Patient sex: M
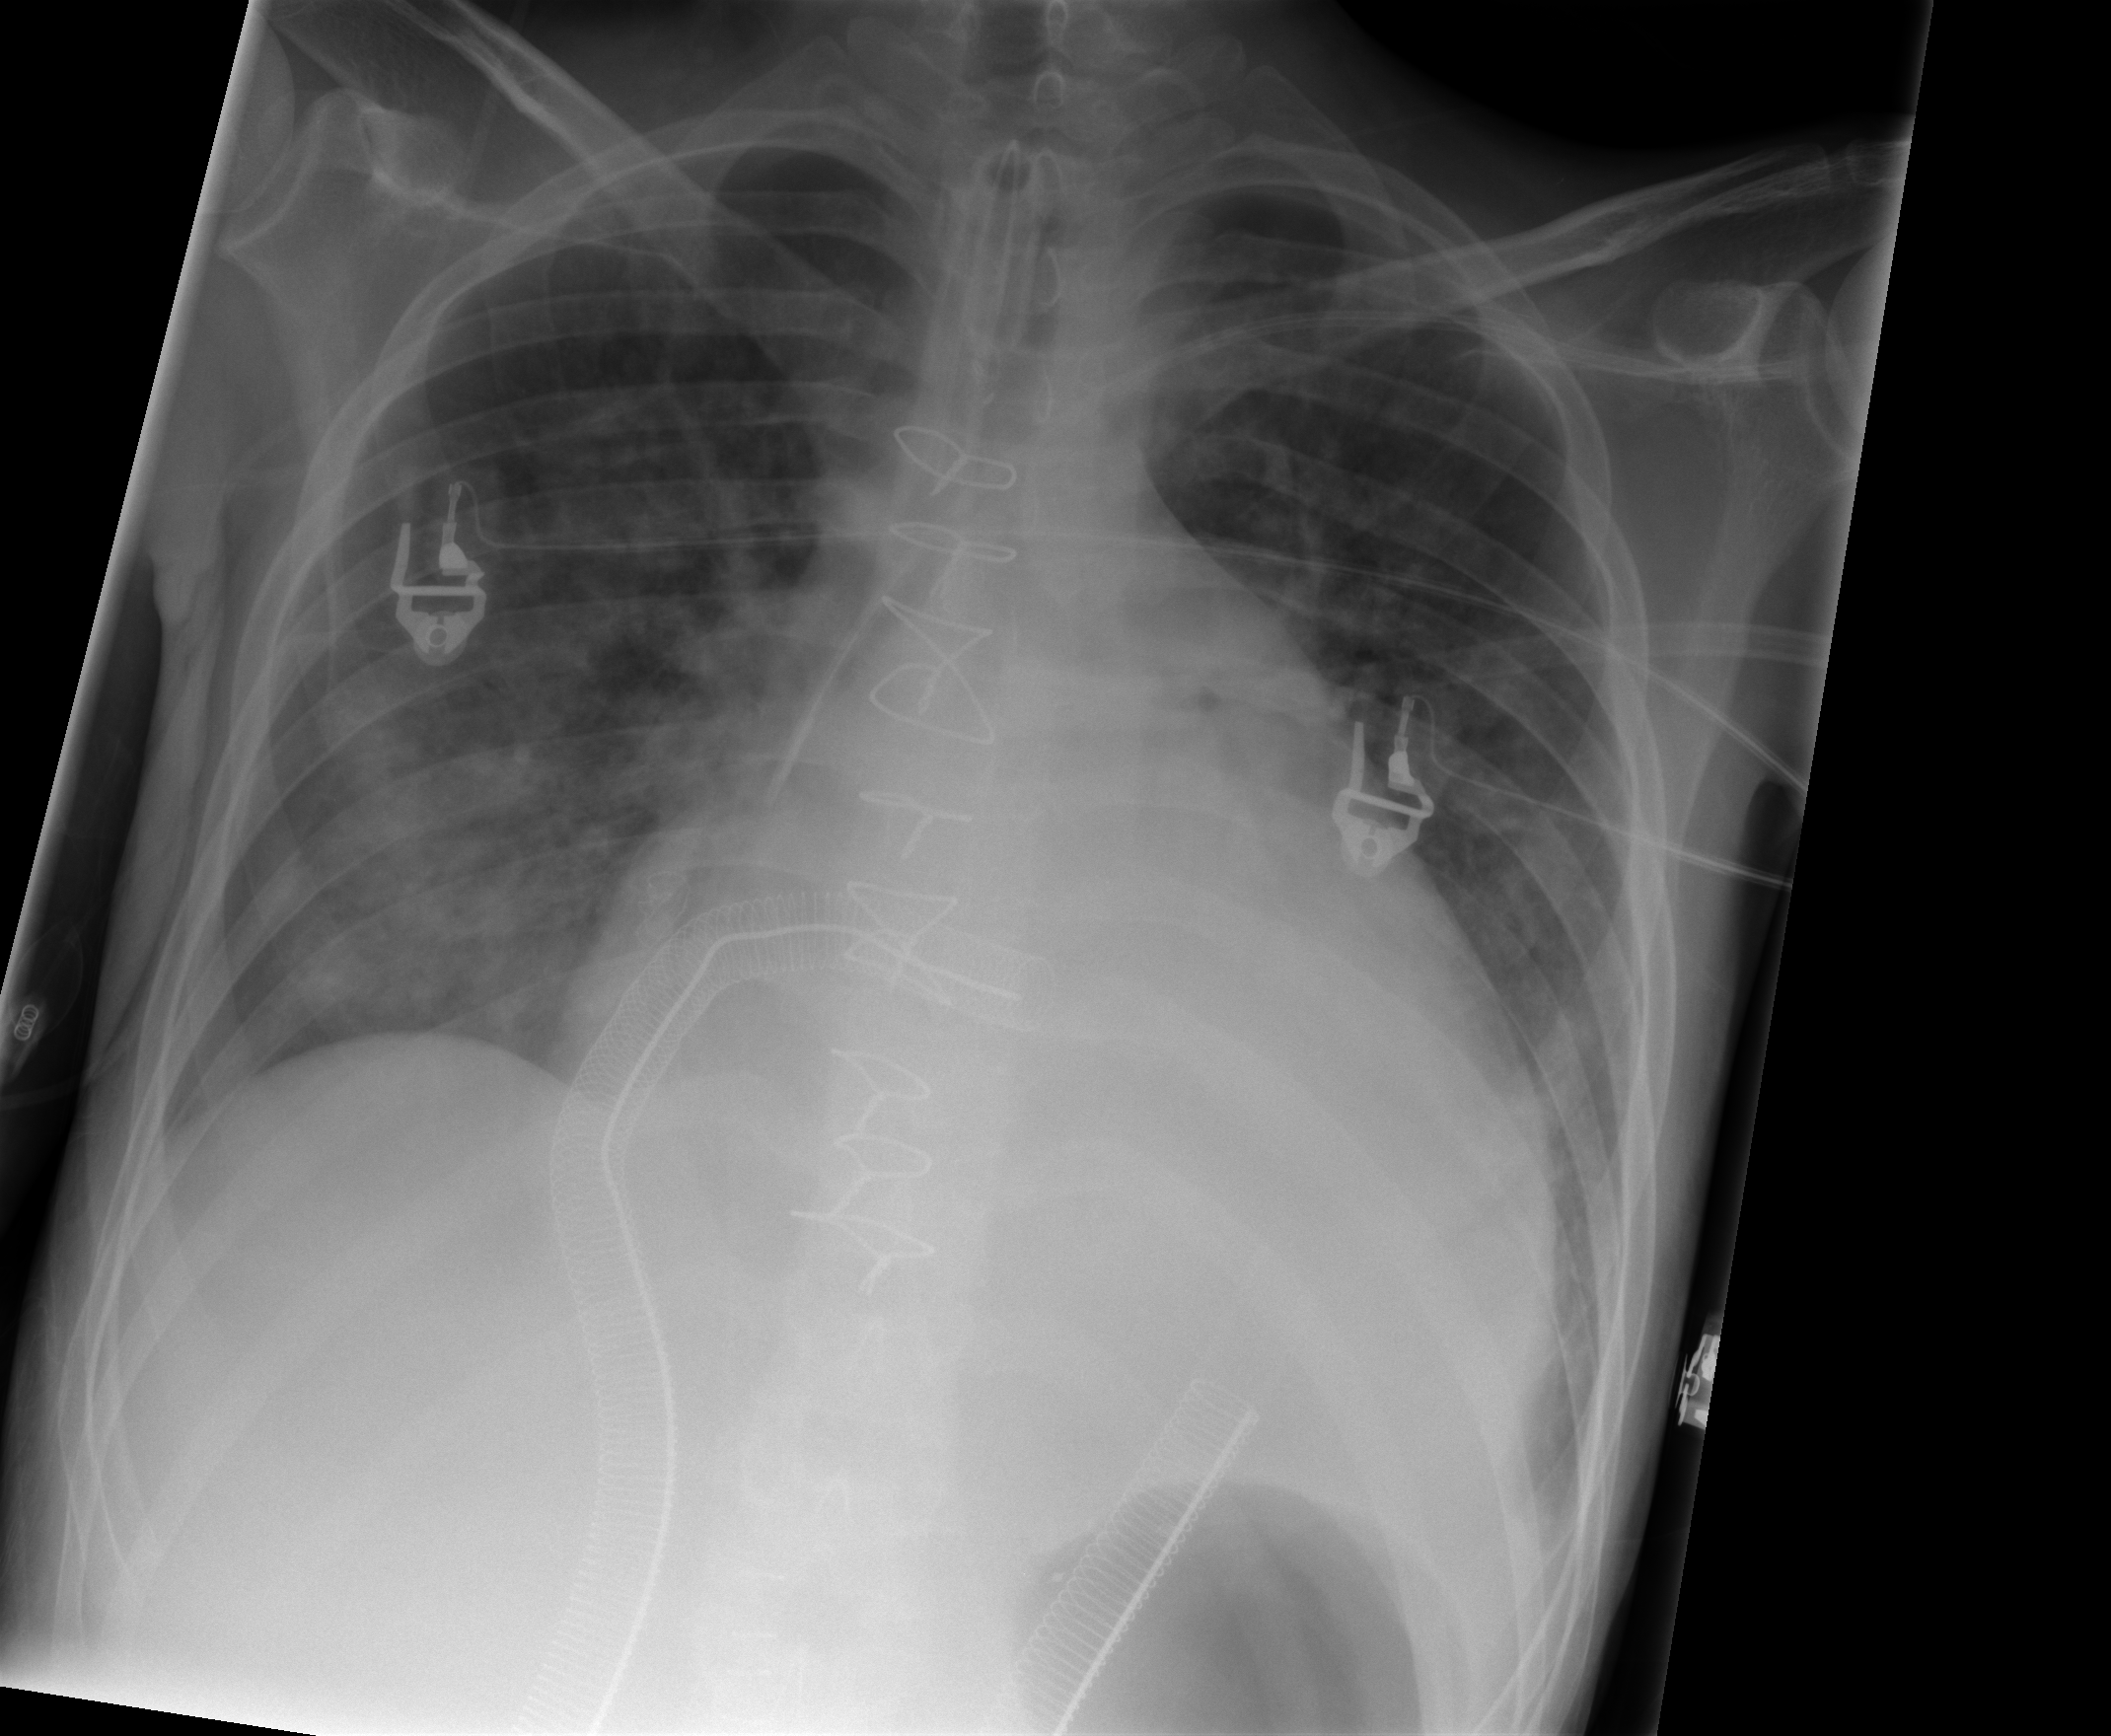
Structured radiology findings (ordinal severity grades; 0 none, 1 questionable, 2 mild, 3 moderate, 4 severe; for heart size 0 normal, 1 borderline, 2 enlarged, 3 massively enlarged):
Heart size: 2
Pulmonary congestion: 2
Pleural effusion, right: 0
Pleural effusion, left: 1
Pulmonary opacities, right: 3
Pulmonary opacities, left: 2
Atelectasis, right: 2
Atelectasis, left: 1